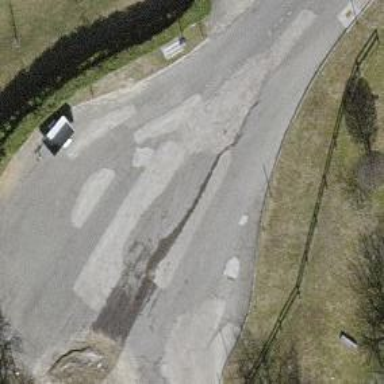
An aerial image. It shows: Turning circle on the road.